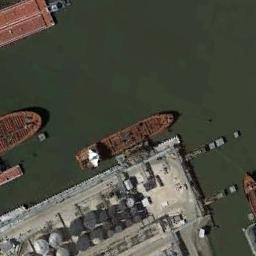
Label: ship